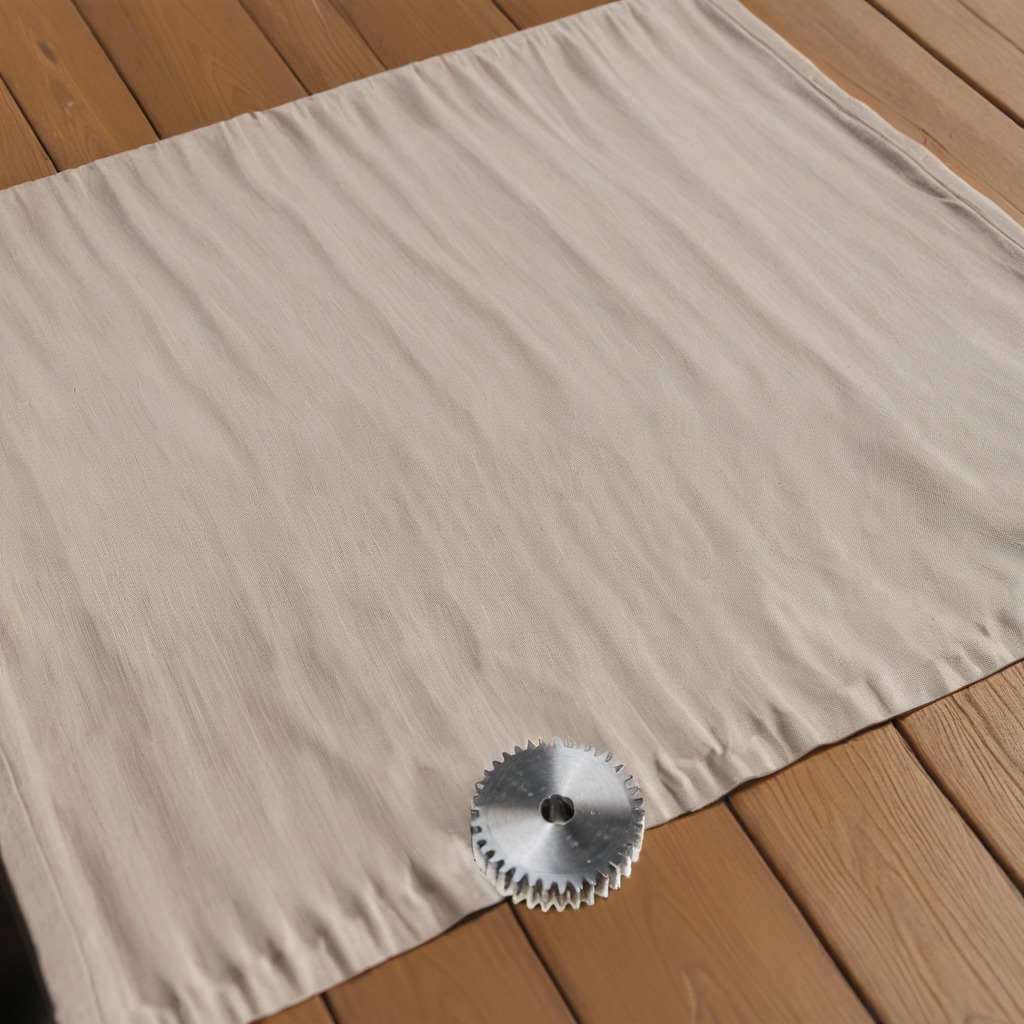
A steel gear with teeth is lying on the wooden table.